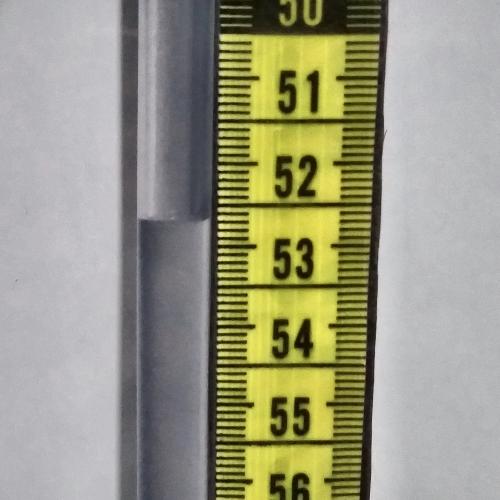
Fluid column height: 52.7 cm